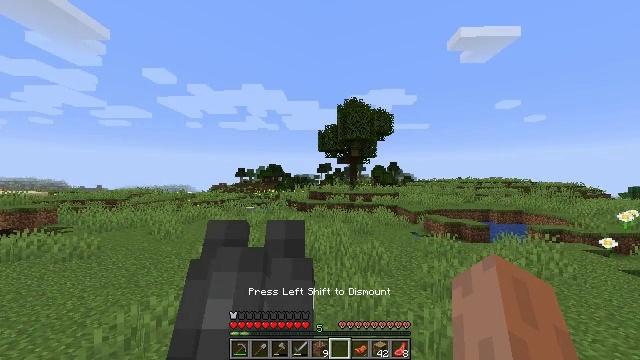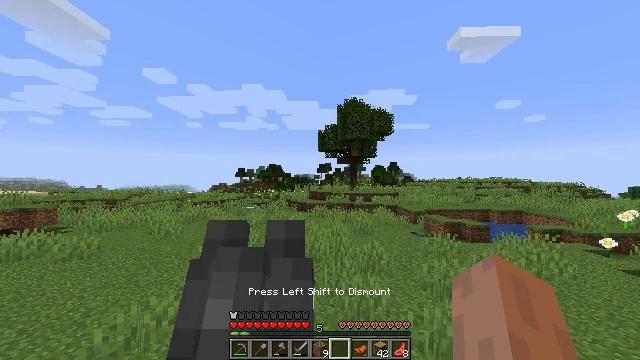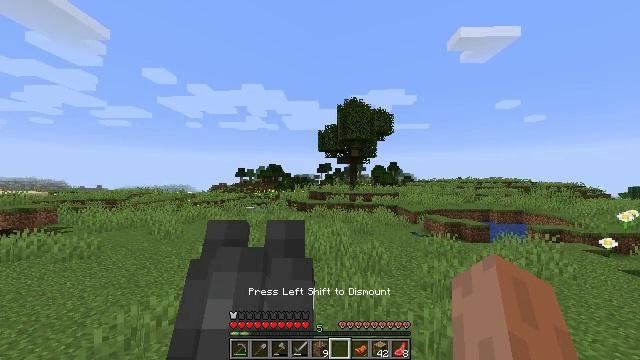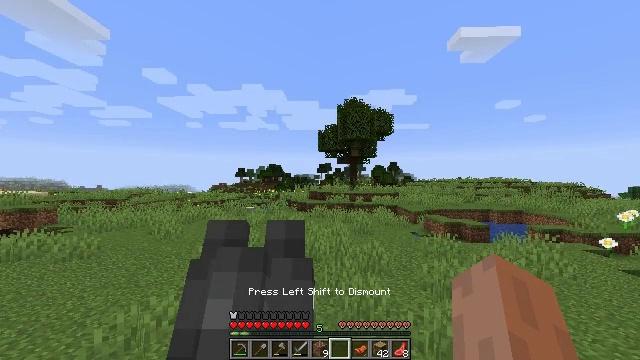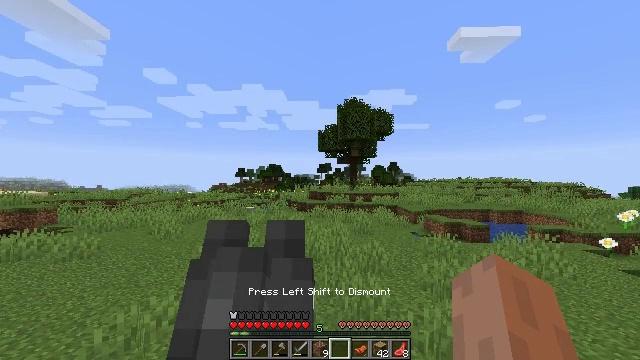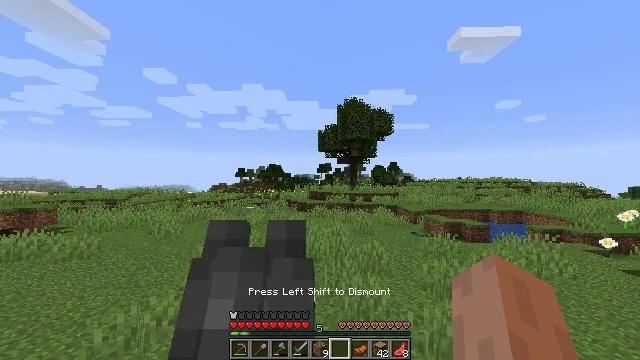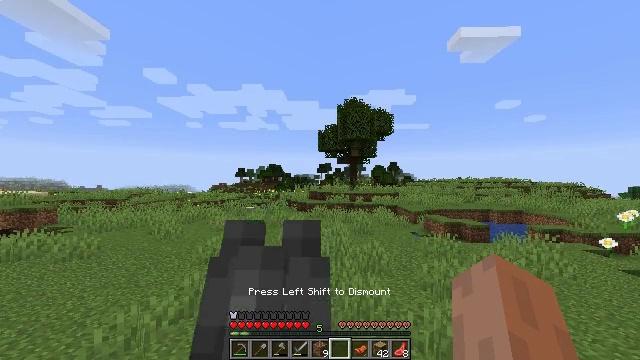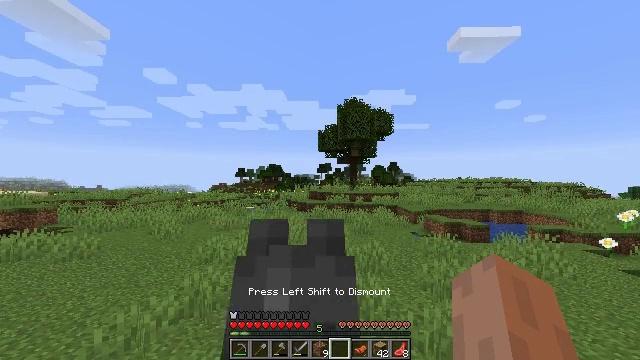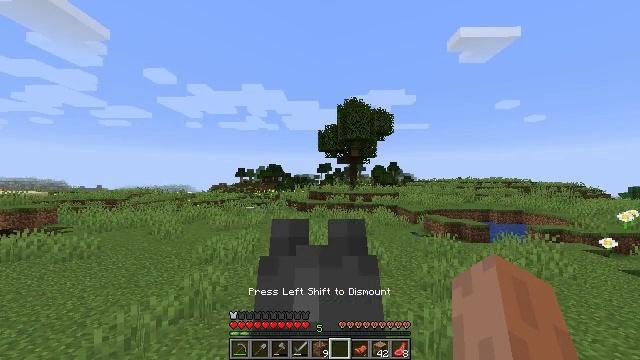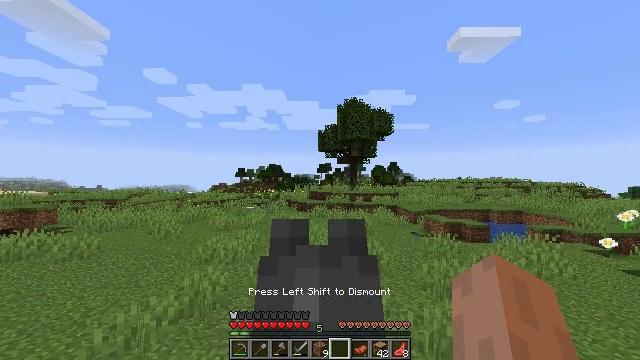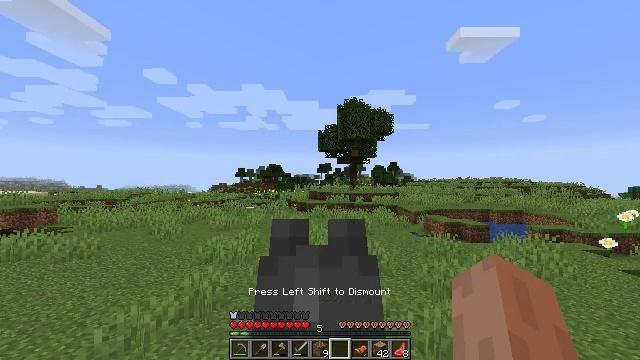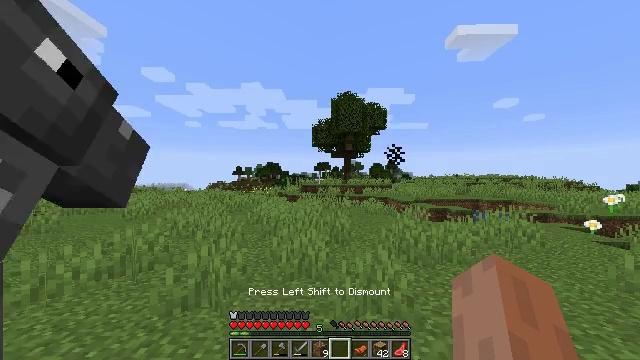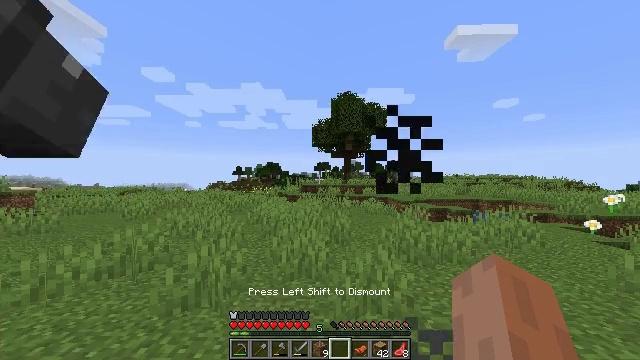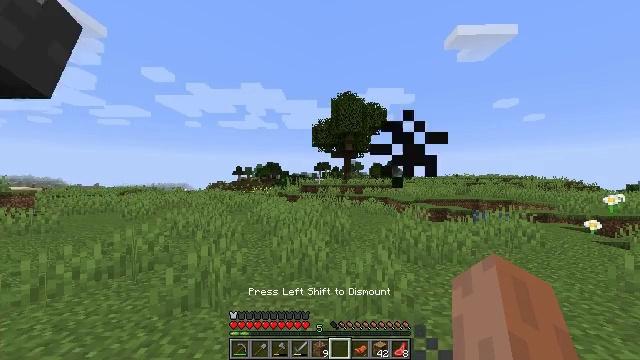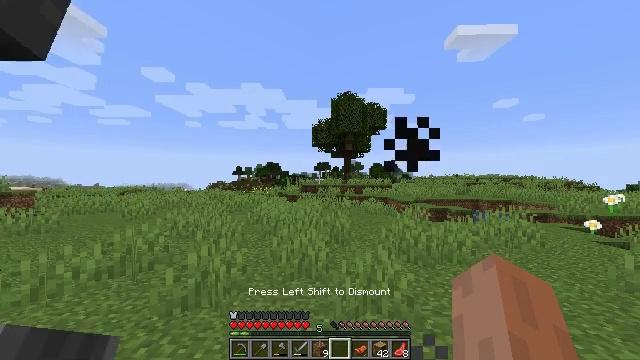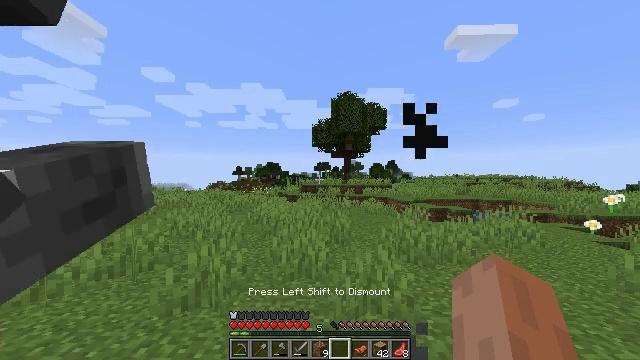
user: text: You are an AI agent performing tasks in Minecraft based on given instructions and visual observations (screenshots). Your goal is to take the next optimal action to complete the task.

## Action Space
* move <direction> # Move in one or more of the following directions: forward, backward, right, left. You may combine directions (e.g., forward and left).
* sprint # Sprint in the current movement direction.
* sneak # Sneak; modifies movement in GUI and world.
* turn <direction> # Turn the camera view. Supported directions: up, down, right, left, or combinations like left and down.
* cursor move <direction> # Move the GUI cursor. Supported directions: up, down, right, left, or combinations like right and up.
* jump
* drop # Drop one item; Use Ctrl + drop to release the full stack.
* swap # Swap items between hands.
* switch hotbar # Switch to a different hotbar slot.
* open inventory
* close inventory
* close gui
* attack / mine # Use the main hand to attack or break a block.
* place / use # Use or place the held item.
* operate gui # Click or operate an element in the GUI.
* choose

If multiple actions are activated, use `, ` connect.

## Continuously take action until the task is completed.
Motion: motion action
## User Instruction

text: Attack the ground to gather coarse dirt.
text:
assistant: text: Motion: no_op
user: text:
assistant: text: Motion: no_op
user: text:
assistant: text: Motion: no_op
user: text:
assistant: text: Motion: no_op
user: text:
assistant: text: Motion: no_op
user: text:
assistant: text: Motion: no_op
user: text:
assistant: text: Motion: no_op
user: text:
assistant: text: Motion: no_op
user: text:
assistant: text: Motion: no_op
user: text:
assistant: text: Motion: no_op
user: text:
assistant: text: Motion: no_op
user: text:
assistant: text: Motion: no_op
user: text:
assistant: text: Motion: no_op
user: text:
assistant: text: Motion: no_op
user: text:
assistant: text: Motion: no_op
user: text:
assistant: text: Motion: no_op
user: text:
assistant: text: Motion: no_op
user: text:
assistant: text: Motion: no_op
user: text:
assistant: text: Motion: no_op
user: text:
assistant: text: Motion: no_op
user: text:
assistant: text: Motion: turn left and down
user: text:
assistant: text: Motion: turn left and down
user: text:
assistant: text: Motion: turn left and down
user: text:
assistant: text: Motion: turn left and down
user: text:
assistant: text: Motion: turn left and down
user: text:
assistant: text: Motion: turn left
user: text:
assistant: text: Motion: turn left
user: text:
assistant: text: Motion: no_op
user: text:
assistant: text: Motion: no_op
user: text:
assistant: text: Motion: no_op